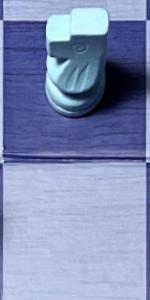
Label: Empty